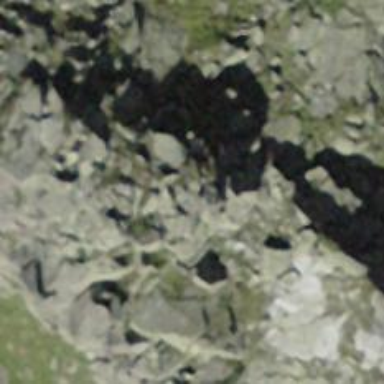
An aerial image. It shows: Cliff in nature.